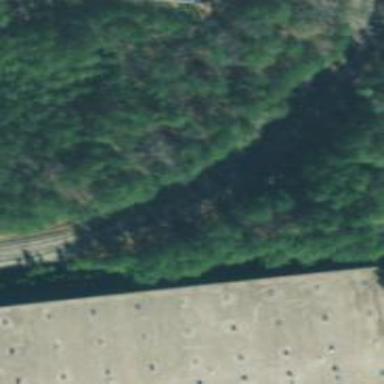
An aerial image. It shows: Disused railway spur service.